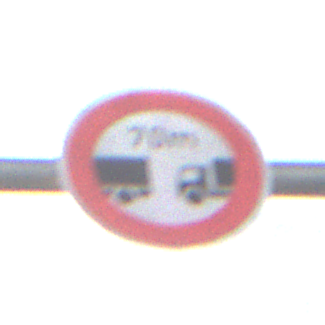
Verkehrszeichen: VerbotUnterschreitenMindestabstand
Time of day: SunriseSunset
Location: Outdoor (Nature)
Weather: PartlyCloudy
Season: NotSpecified
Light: Natural